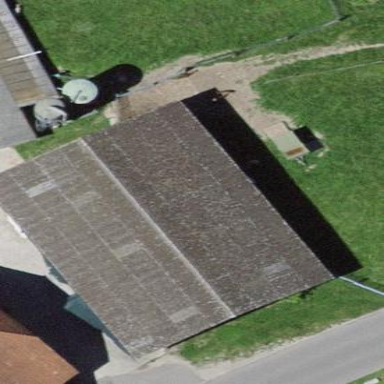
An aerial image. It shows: Rural barn.